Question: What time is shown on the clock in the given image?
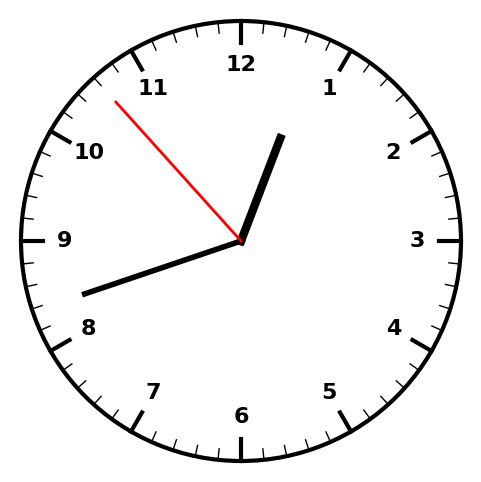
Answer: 12:41:53